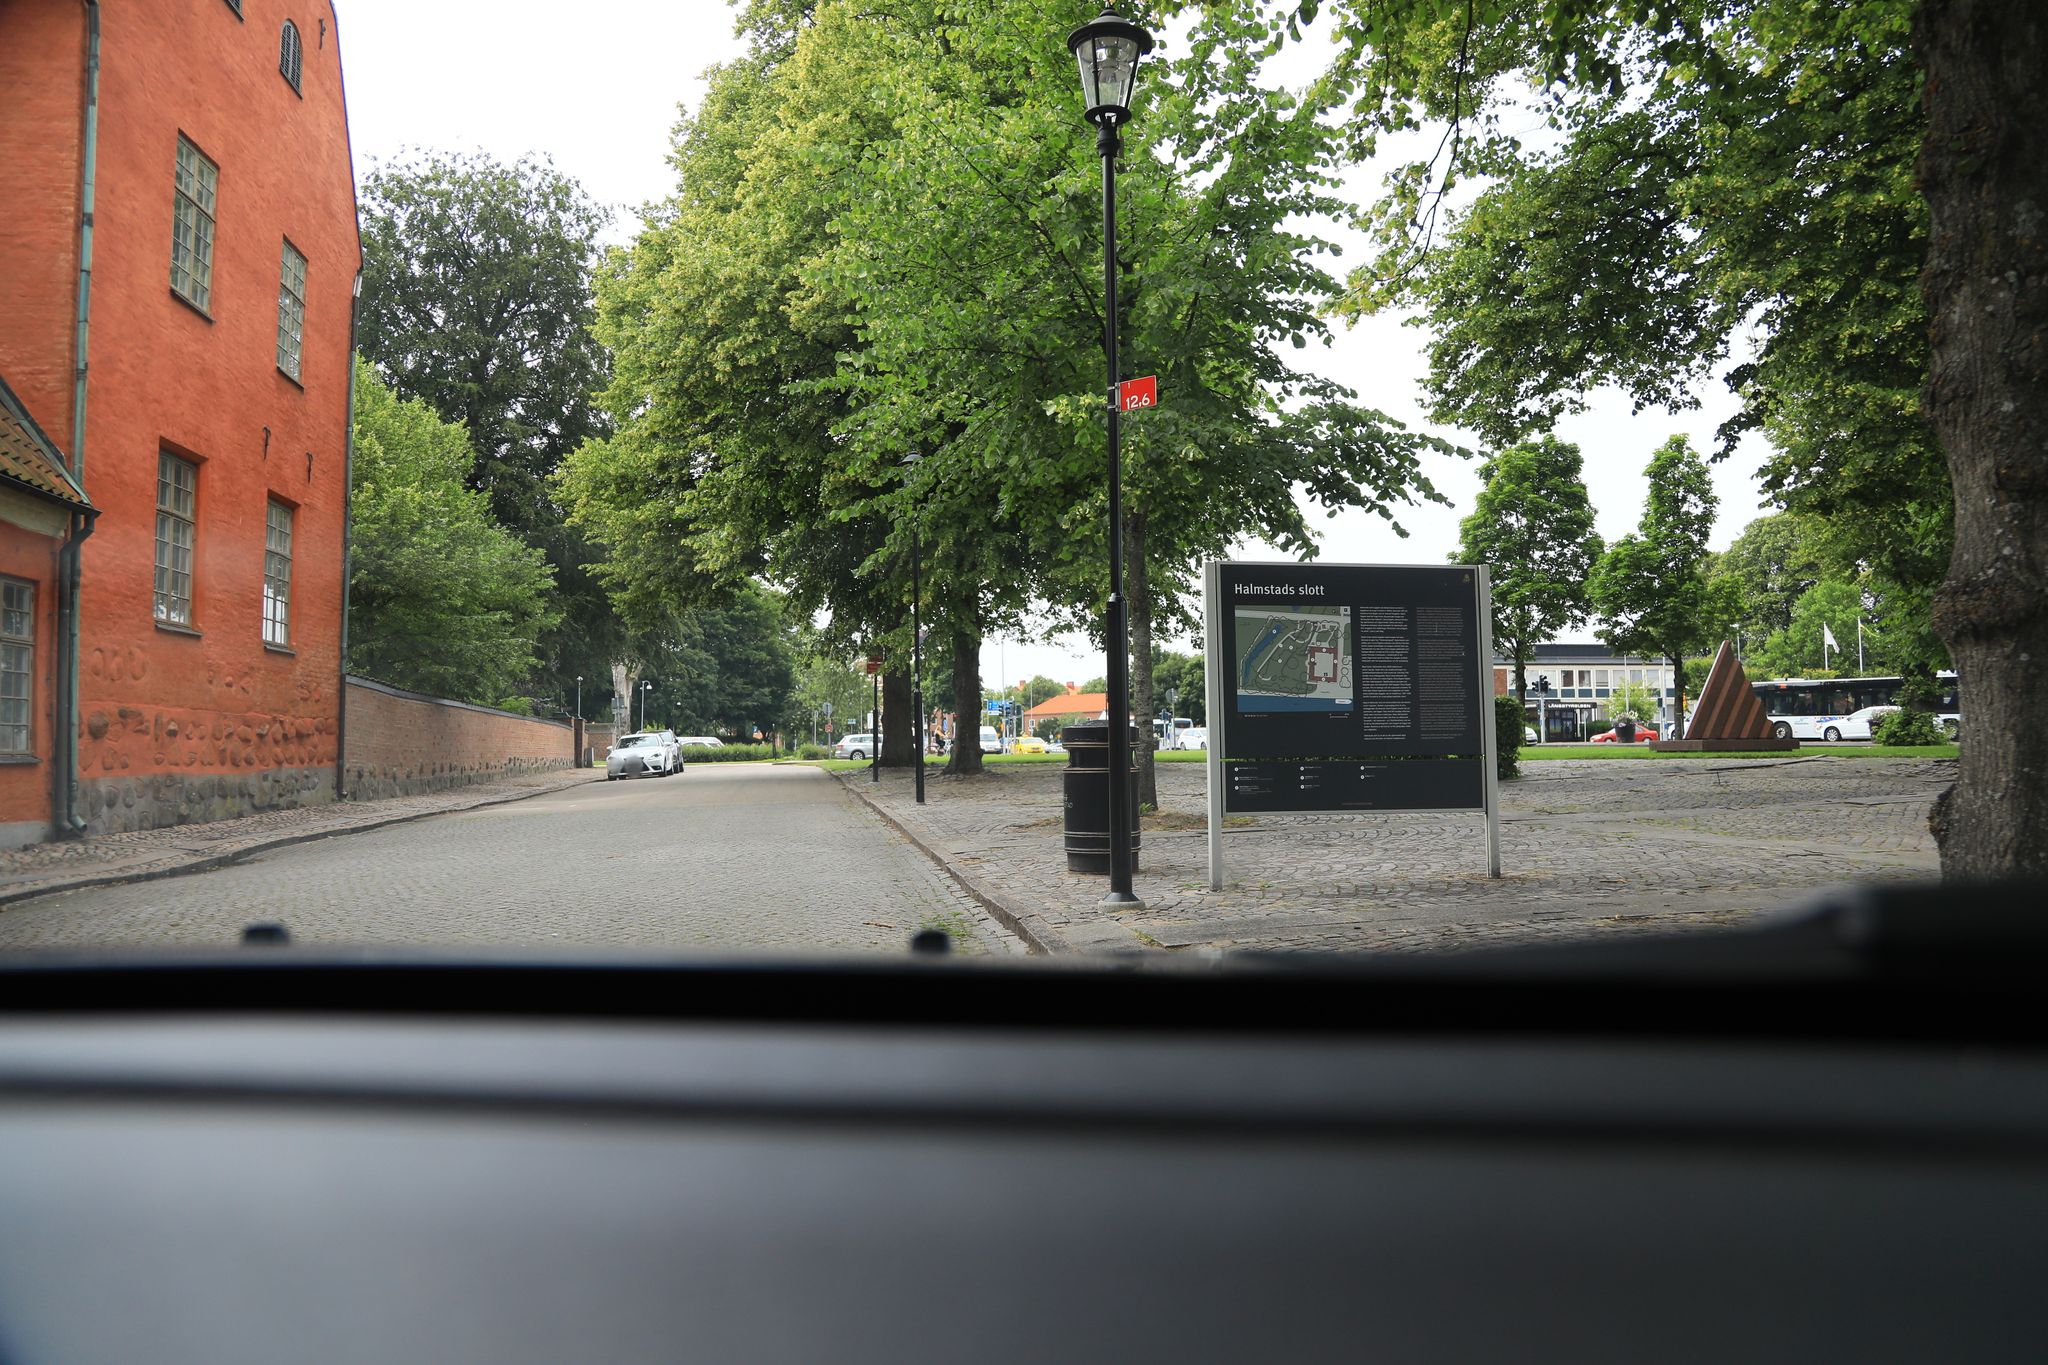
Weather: clear
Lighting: day
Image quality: good
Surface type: driving surface
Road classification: footway, residential, path
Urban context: dense urban cluster
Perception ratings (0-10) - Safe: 6.01, Lively: 8.49, Beautiful: 1.77, Boring: 7.58, Depressing: 2, Wealthy: 8.33